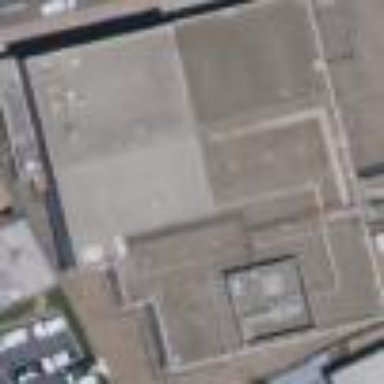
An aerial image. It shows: Office building.